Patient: sex M, age 51
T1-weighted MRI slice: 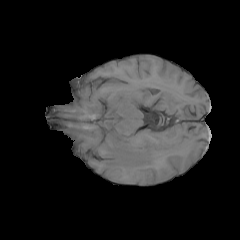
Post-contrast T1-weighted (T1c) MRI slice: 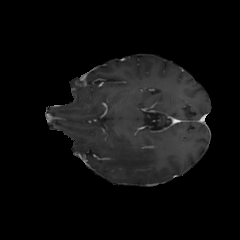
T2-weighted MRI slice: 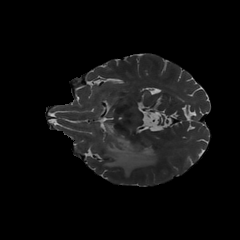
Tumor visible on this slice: yes
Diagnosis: Glioblastoma, IDH-wildtype
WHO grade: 4